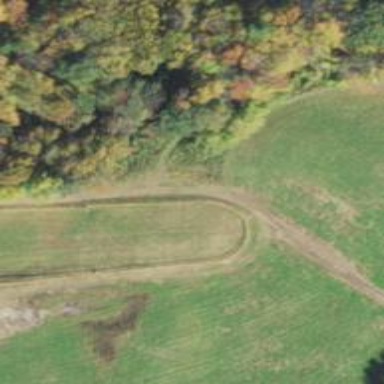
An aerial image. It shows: Track with grade5 tracktype.